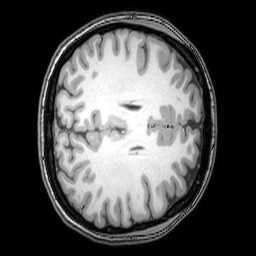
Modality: T1w
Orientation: axial
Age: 21
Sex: female
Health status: healthy
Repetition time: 0.081 s
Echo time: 0.037 s